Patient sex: M
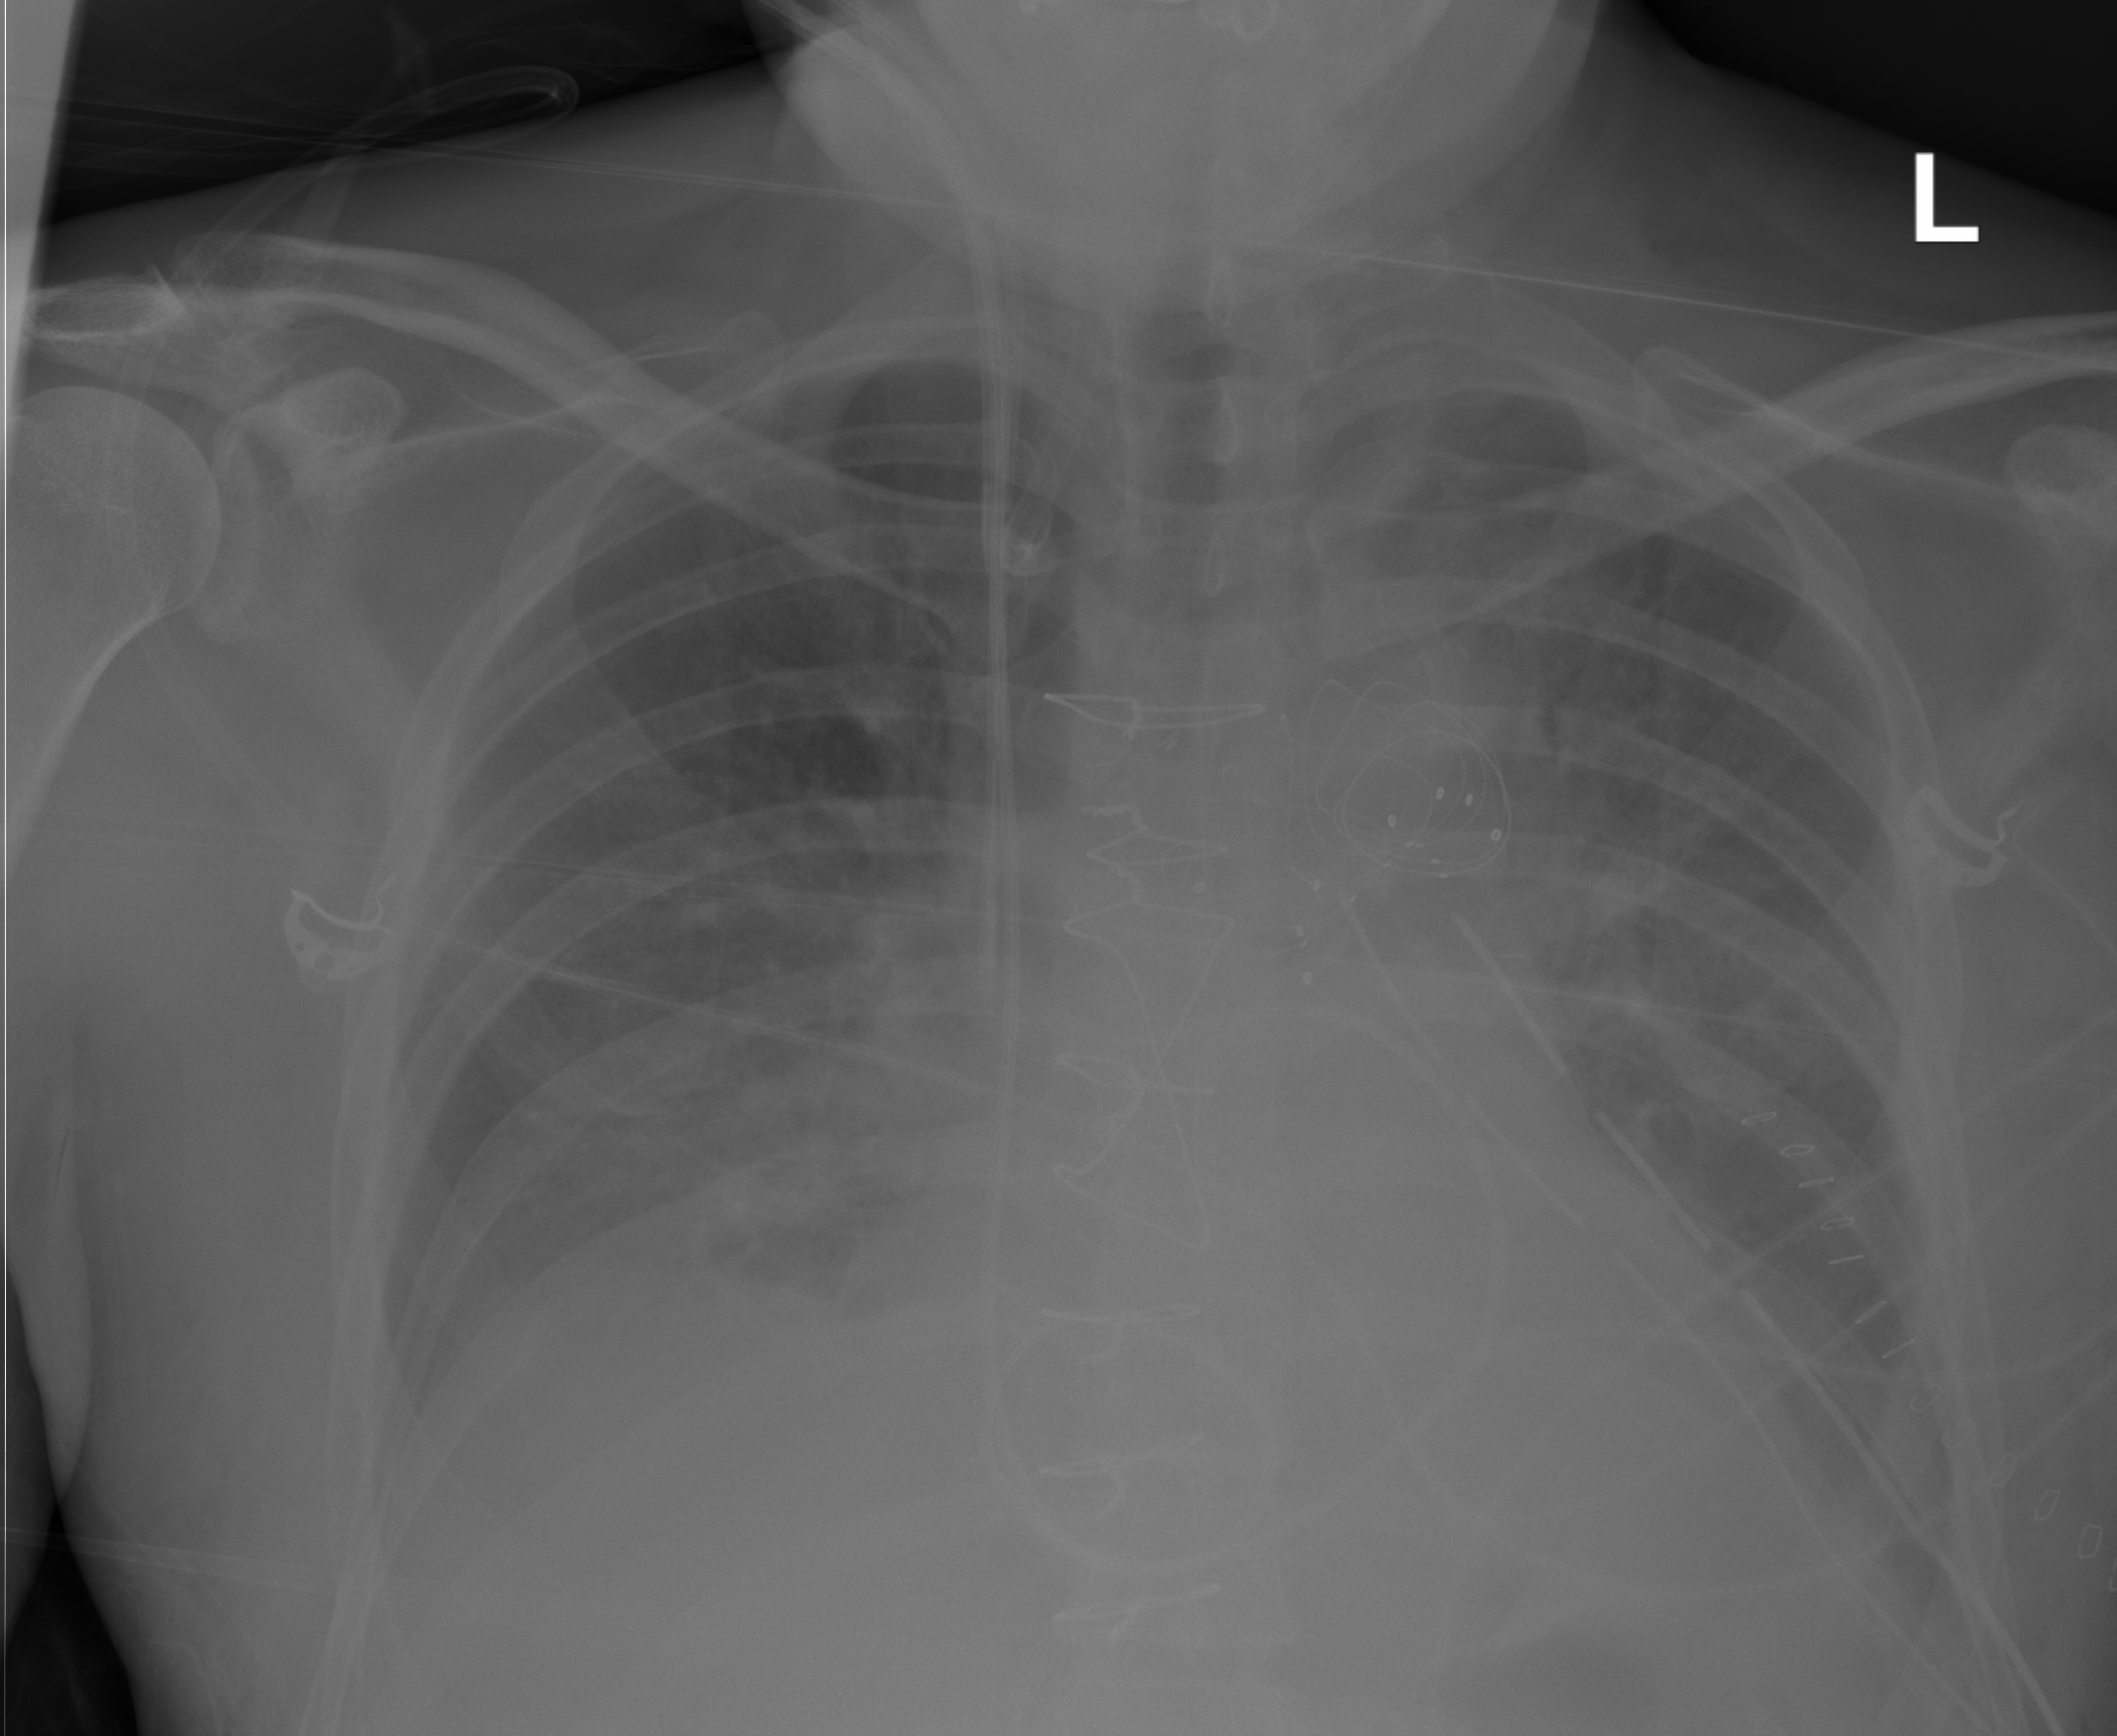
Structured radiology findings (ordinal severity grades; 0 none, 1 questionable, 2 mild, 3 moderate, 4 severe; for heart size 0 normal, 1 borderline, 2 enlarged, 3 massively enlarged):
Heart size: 0
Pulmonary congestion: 0
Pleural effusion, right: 2
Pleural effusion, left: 2
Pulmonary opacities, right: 0
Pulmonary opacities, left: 0
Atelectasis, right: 2
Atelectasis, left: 2